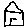
Label: house